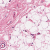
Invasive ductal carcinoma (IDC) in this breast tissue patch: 0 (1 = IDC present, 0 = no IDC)